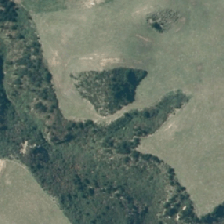
Land cover: broadleaved_indigenous_hardwood